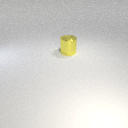
large yellow metal cylinder